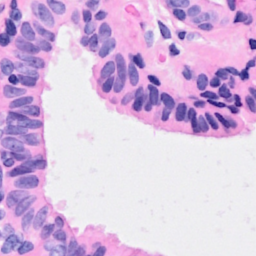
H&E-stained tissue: Breast